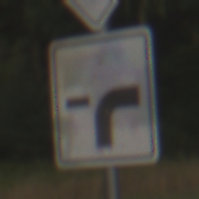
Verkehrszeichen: VerlaufVorfahrtsstrasse9
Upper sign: Vorfahrtsstrasse
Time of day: SunriseSunset
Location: Outdoor (Nature)
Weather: PartlyCloudy
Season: NotSpecified
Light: Natural